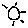
Label: sun